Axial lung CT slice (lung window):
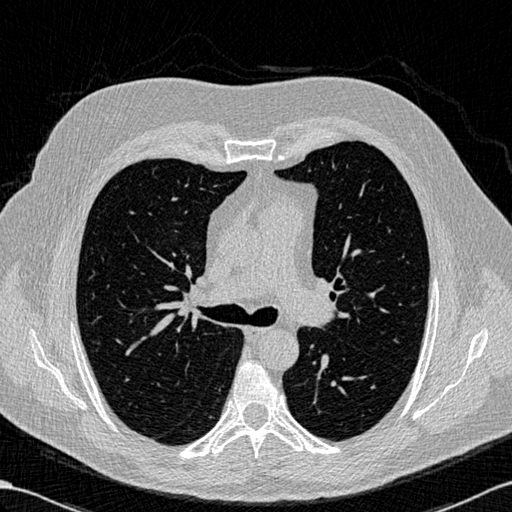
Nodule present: no